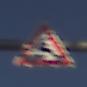
Verkehrszeichen: WildwechselRechts
Umgebung: Outdoor, Nature
Tageszeit: MorningAfternoon
Wetter: Clear
Licht: Natural
Jahreszeit: NotSpecified
Kontrast: HighContrast